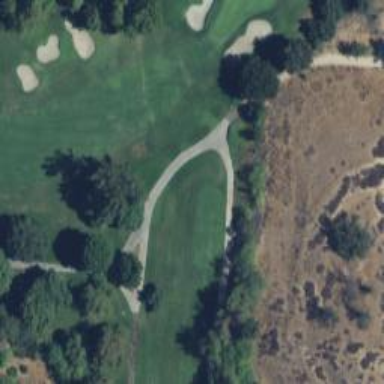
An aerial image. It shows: Golf cartpath that is also road path.